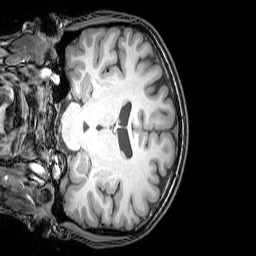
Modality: T1w
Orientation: coronal
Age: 24
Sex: male
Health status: healthy
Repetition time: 0.081 s
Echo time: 0.037 s